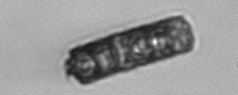
Label: Paralia_sulcata